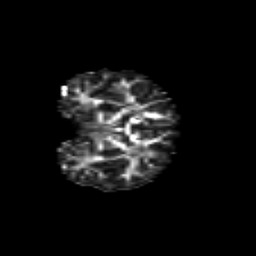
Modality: FA
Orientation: coronal
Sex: female
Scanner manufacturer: siemens
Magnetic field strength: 3 T
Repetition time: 5 s
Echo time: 0.0694 s